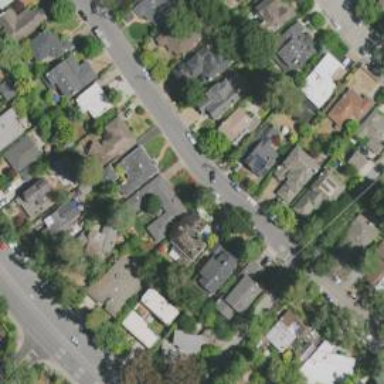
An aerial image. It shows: Residential road.